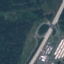
Land use / land cover class: Highway